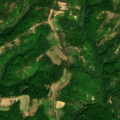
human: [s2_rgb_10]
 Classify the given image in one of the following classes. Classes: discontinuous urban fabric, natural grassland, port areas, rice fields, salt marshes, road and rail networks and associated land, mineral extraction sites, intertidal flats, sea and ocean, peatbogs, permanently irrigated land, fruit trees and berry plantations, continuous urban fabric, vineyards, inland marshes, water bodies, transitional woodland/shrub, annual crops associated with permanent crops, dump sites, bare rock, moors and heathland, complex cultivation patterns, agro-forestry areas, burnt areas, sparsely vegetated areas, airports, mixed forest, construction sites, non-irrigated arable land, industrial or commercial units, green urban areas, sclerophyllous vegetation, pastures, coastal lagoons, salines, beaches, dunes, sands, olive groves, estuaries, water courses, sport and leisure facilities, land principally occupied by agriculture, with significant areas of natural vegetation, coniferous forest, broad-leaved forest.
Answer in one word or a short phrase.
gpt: pastures, land principally occupied by agriculture, with significant areas of natural vegetation, broad-leaved forest